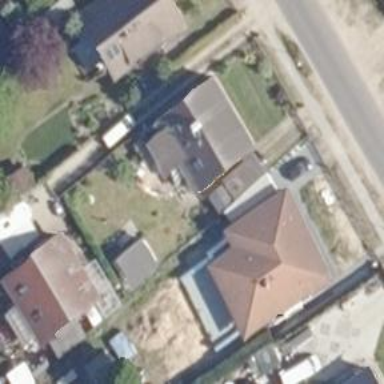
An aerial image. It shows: Simple house.